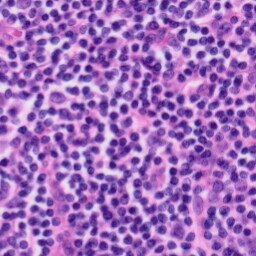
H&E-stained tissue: Tonsil